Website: apple
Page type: orders-overview
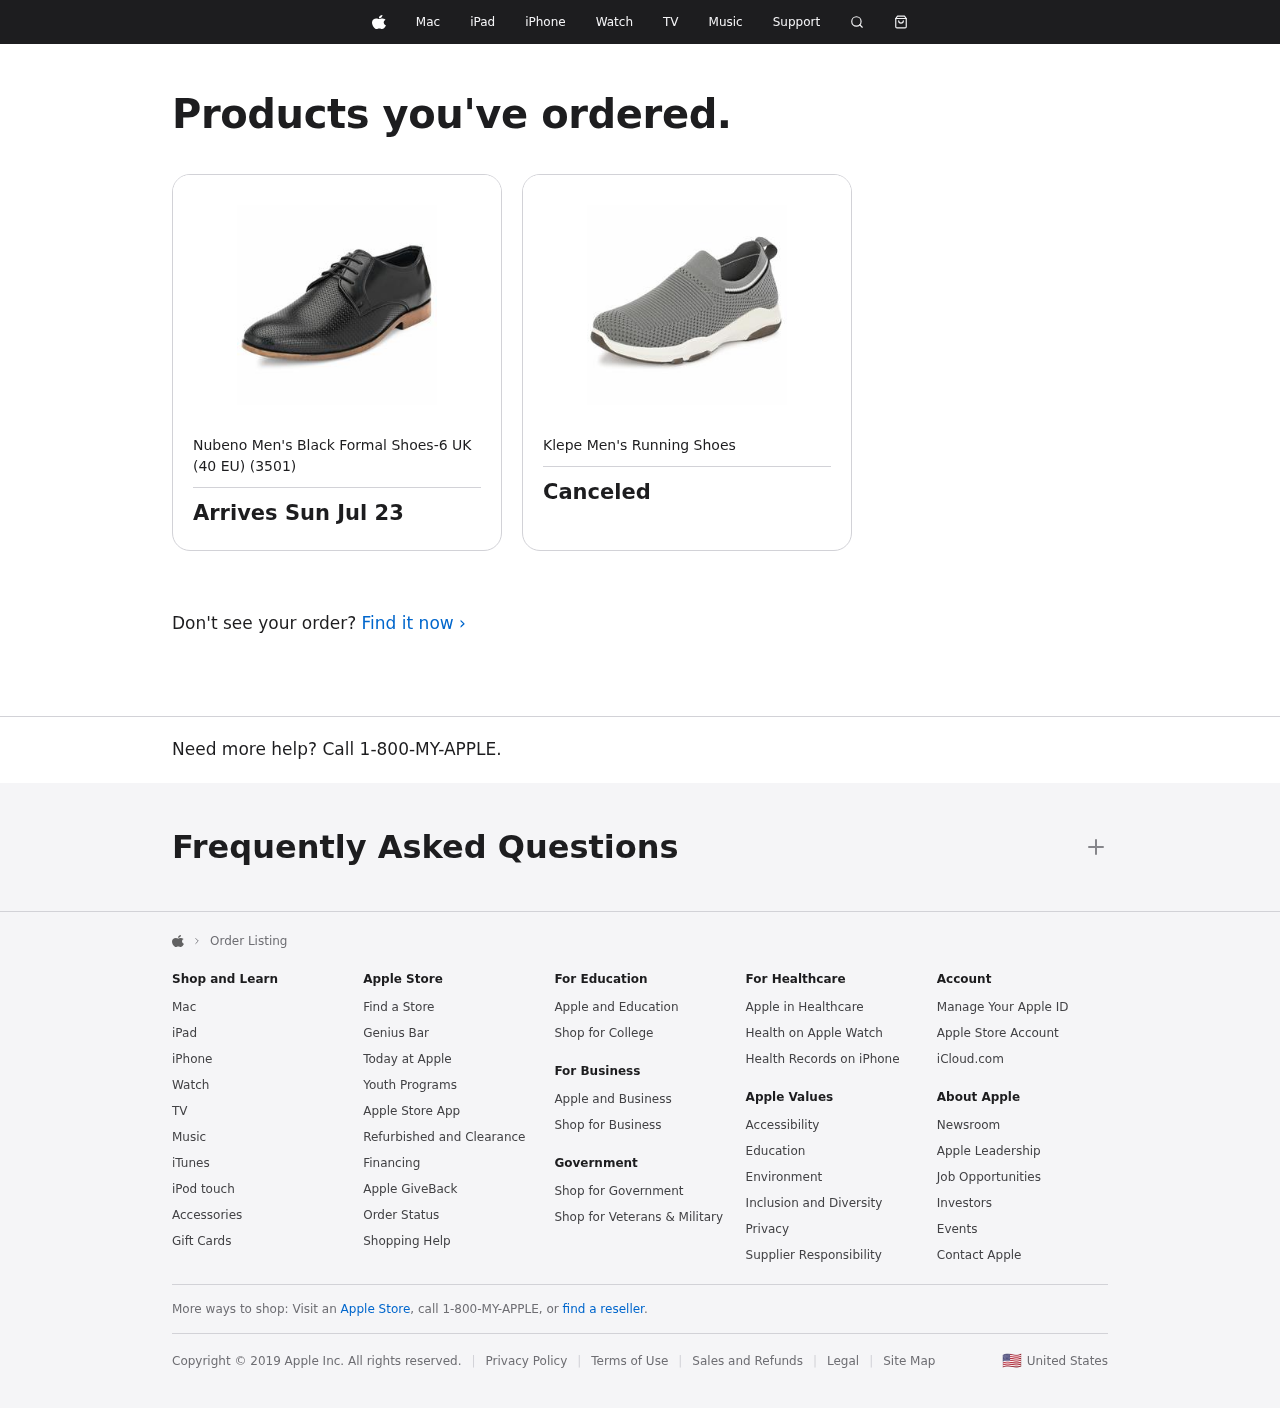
Product elements: key: PRODUCT1_NAME
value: Nubeno Men's Black Formal Shoes-6 UK (40 EU) (3501)
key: PRODUCT2_NAME
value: Klepe Men's Running Shoes
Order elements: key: ORDER_DELIVERY_DATE
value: Arrives Sun Jul 23